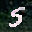
Label: 5